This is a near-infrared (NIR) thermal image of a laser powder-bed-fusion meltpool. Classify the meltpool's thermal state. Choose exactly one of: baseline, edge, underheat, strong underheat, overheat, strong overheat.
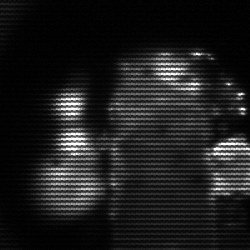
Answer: strong underheat